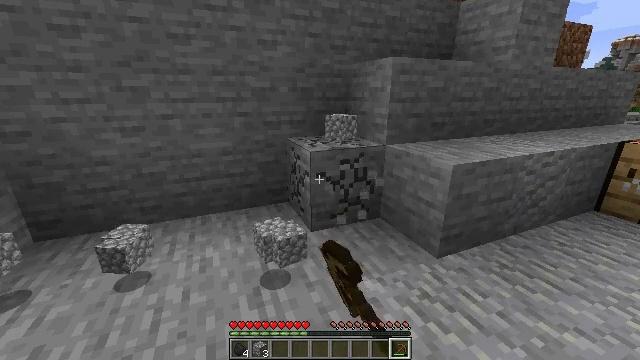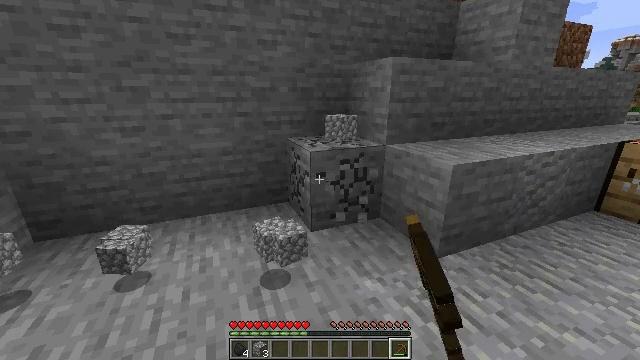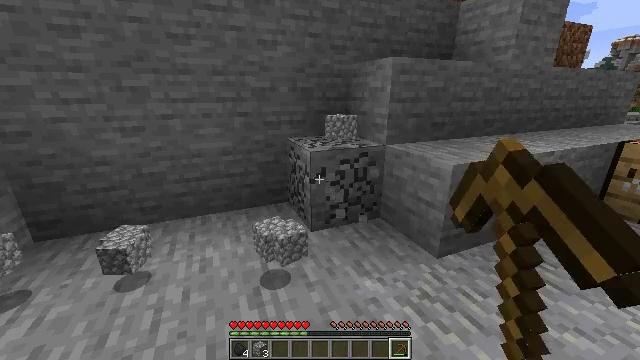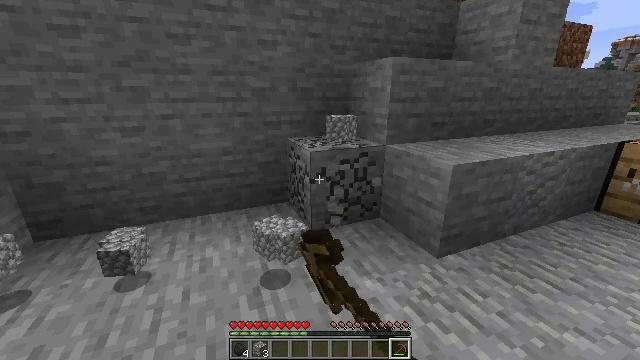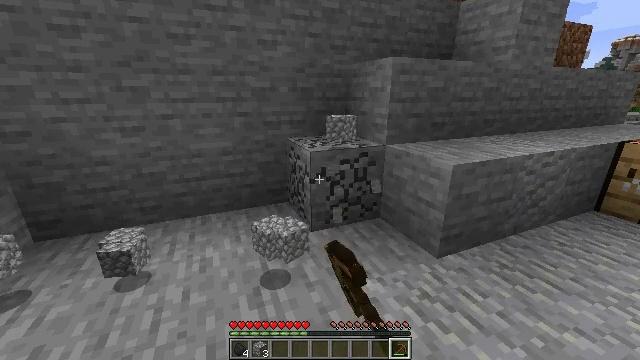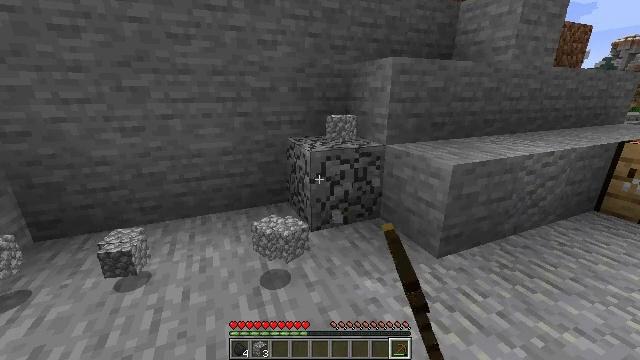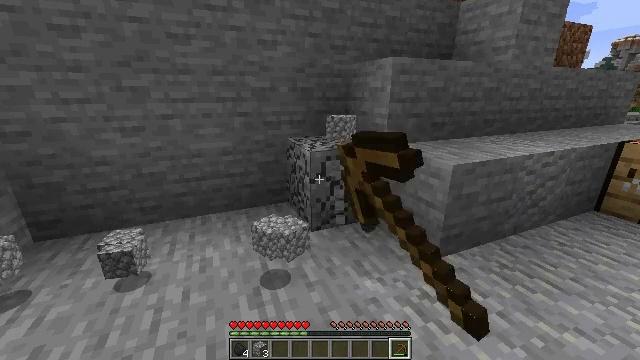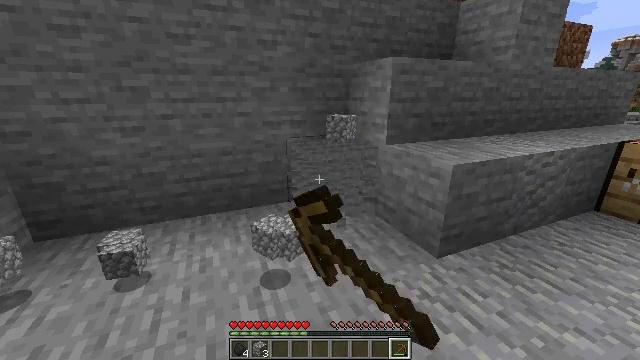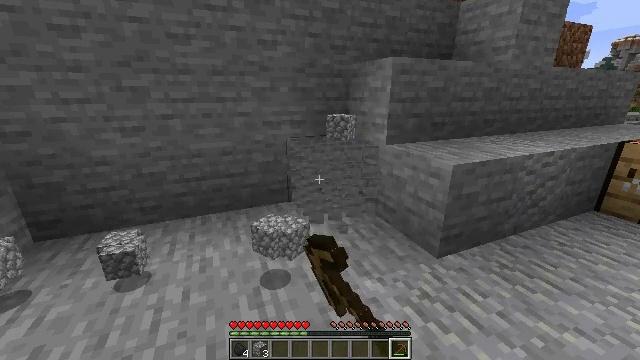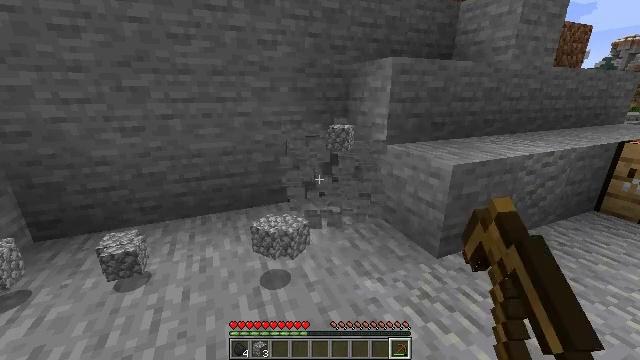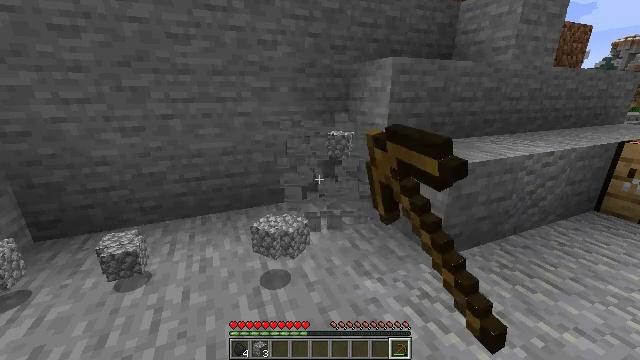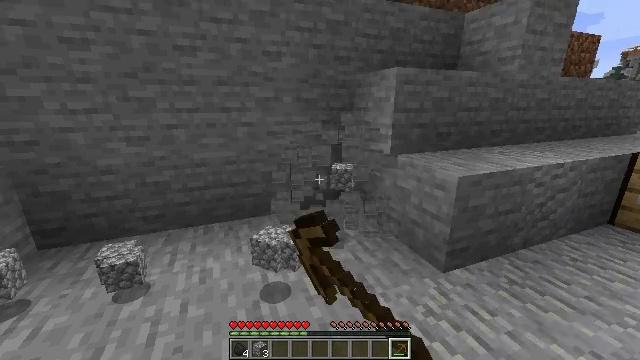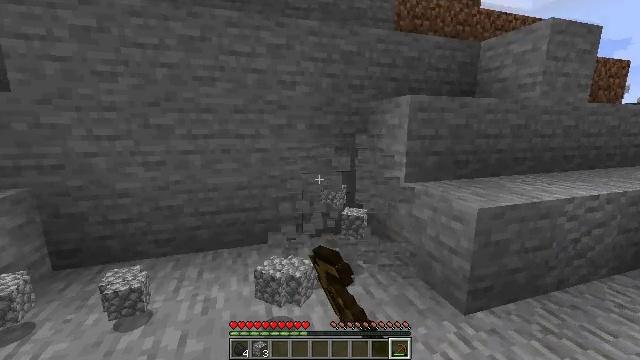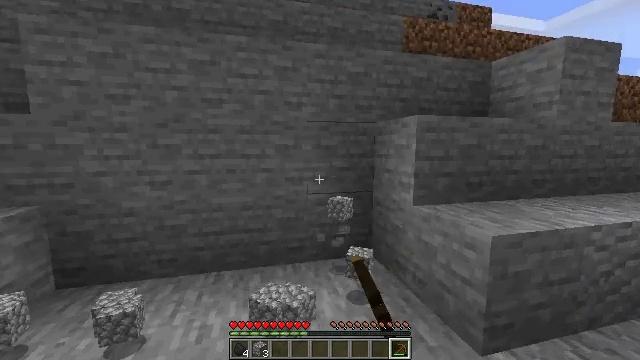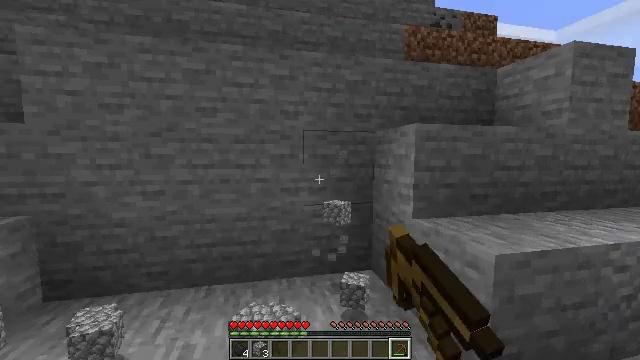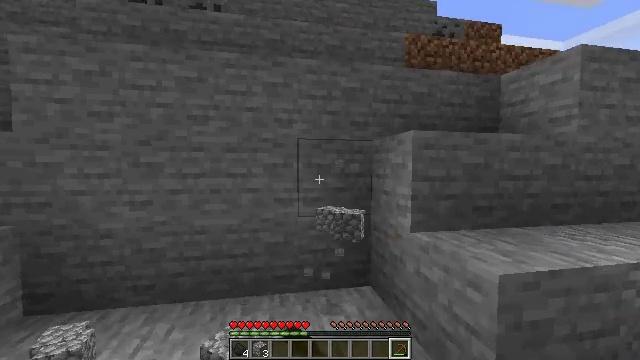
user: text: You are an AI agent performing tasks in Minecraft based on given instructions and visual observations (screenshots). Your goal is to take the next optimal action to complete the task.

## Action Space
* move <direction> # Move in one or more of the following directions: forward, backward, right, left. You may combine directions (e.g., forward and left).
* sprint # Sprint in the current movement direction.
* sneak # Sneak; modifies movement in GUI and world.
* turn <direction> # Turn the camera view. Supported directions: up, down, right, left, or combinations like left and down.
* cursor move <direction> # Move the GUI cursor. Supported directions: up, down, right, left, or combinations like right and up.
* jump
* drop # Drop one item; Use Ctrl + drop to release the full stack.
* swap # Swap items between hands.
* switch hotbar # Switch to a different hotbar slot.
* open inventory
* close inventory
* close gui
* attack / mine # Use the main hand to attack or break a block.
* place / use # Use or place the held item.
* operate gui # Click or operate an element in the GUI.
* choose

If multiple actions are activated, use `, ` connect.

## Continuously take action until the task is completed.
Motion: motion action
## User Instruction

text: Harvest stone in the caves.
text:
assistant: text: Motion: attack / mine
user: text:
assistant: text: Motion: attack / mine
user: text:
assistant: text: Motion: attack / mine
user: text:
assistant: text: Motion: attack / mine
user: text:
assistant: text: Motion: attack / mine
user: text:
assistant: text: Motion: attack / mine
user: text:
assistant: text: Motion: attack / mine
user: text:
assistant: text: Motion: attack / mine
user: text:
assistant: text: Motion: attack / mine
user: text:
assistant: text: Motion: attack / mine
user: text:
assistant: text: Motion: move forward and move right, turn left and up, attack / mine
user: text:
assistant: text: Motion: move forward and move right, turn left and up, attack / mine
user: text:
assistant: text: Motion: move forward and move right, turn left and up, attack / mine
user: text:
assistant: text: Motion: move forward and move right, turn left and up, attack / mine
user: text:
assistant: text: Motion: move forward, turn left and up, attack / mine
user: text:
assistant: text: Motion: turn left and up, attack / mine
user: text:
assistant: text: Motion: turn up, attack / mine
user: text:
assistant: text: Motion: turn up, attack / mine
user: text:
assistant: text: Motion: turn up, attack / mine
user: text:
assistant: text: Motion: turn up, attack / mine
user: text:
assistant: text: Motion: attack / mine
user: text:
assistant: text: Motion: attack / mine
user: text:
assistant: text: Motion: attack / mine
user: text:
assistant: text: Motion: attack / mine
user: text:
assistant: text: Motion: attack / mine
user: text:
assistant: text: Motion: attack / mine
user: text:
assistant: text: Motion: attack / mine
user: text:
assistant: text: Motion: attack / mine
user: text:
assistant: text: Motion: attack / mine
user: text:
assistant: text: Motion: attack / mine